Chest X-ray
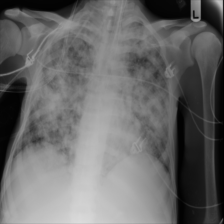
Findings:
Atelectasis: negative
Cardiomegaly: negative
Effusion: negative
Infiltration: negative
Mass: negative
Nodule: positive
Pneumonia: negative
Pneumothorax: negative
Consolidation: negative
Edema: negative
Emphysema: negative
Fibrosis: negative
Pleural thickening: negative
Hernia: negative